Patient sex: M
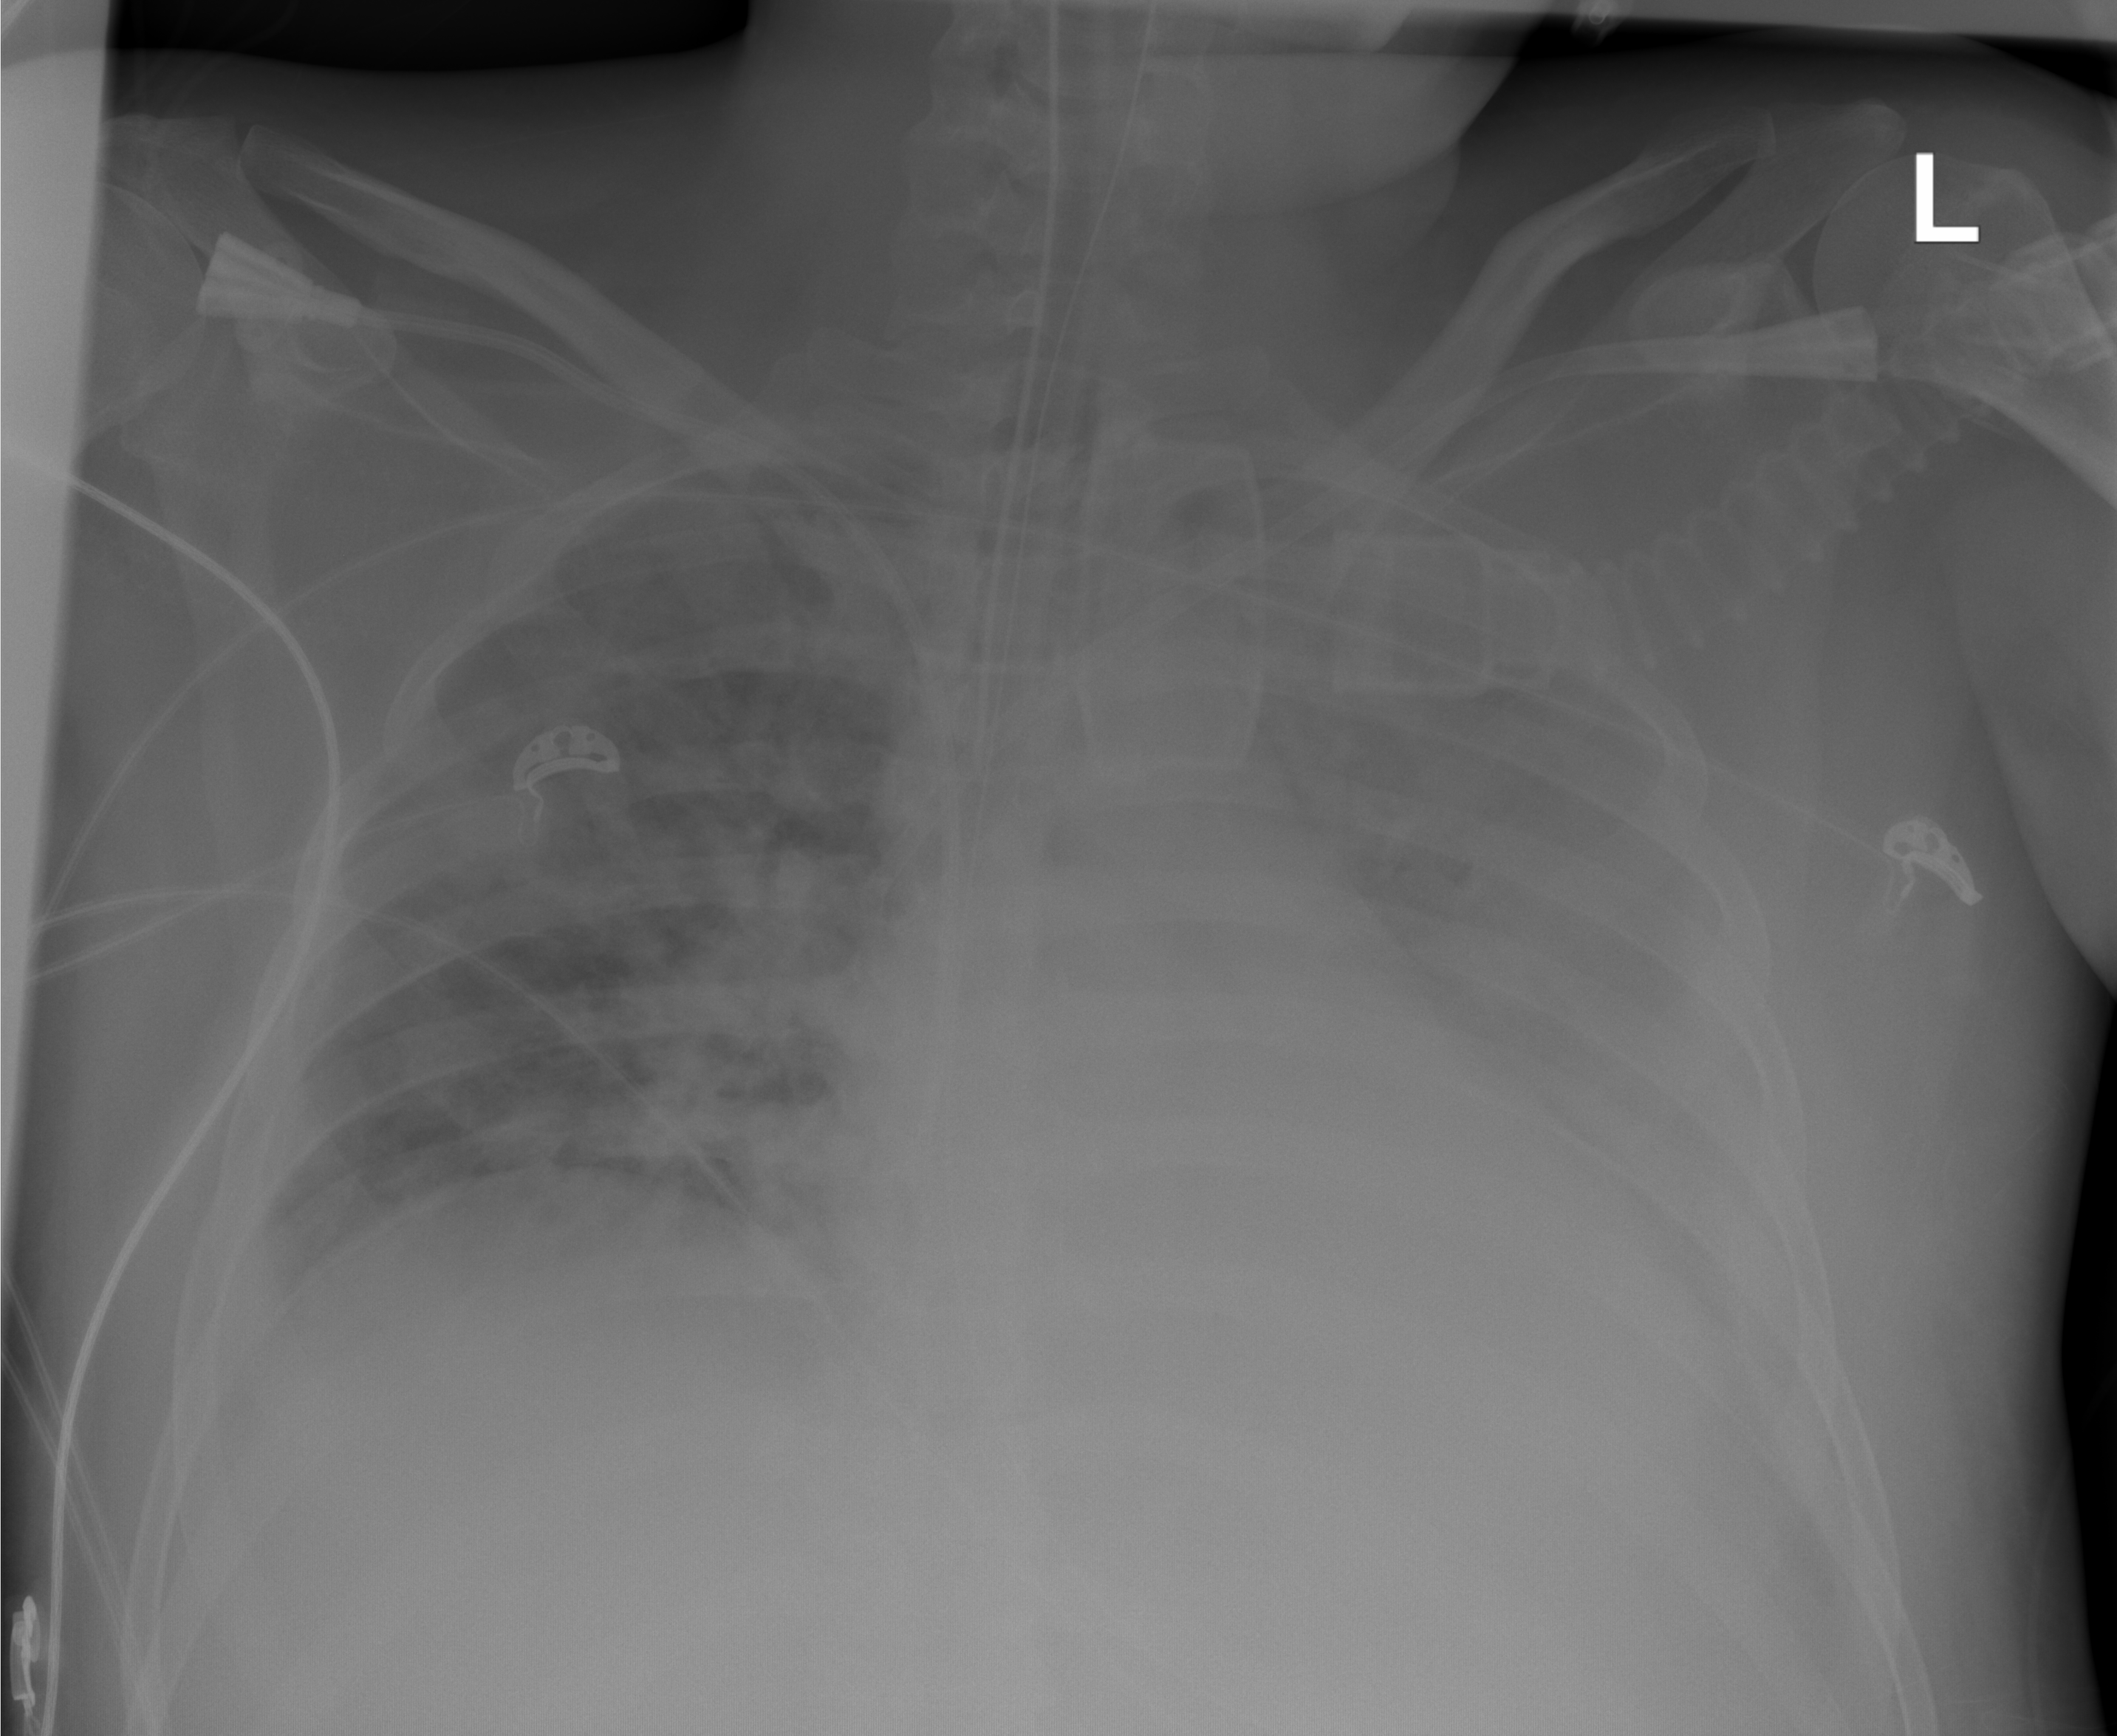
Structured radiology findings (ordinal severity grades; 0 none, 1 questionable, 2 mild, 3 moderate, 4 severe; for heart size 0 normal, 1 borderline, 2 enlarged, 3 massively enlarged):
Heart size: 0
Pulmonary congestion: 3
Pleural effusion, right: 0
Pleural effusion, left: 3
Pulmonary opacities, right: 3
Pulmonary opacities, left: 3
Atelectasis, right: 0
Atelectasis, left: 0